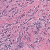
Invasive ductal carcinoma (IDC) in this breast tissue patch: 1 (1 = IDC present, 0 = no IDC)